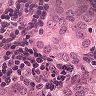
Metastatic tissue present: yes